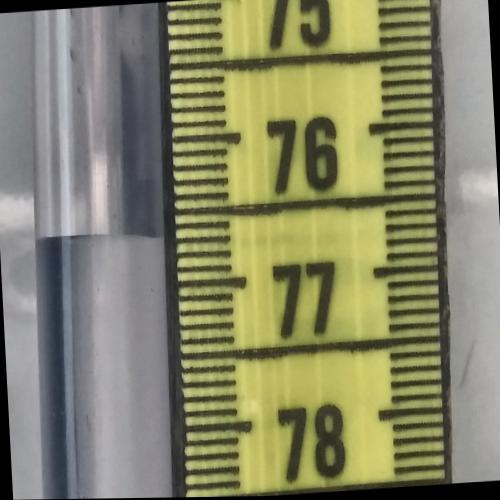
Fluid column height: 76.7 cm